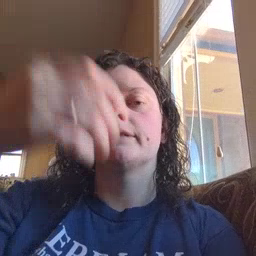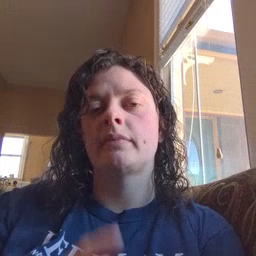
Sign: giraffe